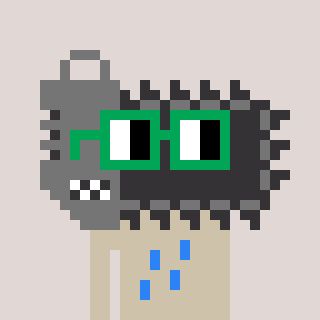
a pixel art character with square green glasses, a chainsaw-shaped head and a bege-colored body on a warm background